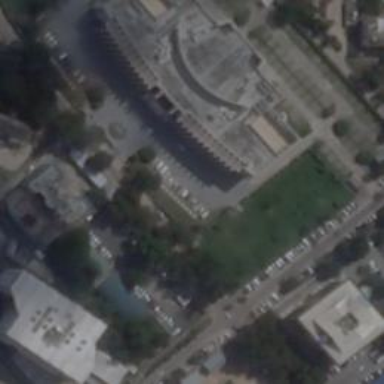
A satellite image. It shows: Public building.